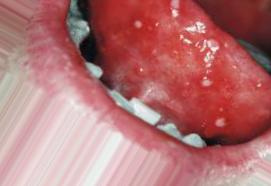
Condition: Mouth Ulcer